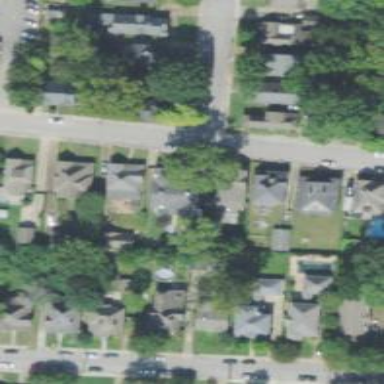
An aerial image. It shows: Sidewalk.